Question: Is it possible, using some type of CSS3 black magic, to mimic the the iOS7 datepicker effect of wrapping text around a 3D cylinder (see screenshot below), given a static unordered list with a known height?

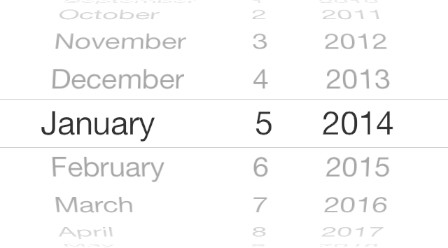
Answer: '''
var e = document.getElementsByTagName('div');
for (var i = 0; i < e.length; i++) {
e[i].style.webkitTransform = 'rotateX('+(i-e.length/2)*20+'deg) translateZ(40px)';
}
'''
Rotate and translate. Keep them all 'absolute'. <URL>
If they're static and you know beforehand how many there are, you can use plain CSS:
'''
#d1 { -webkit-transform: rotateX(-75deg) translateZ(40px) }
#d2 { -webkit-transform: rotateX(-60deg) translateZ(40px) }
#d3 { -webkit-transform: rotateX(-45deg) translateZ(40px) }
#d4 { -webkit-transform: rotateX(-30deg) translateZ(40px) }
#d5 { -webkit-transform: rotateX(-15deg) translateZ(40px) }
#d7 { -webkit-transform: rotateX(15deg) translateZ(40px) }
#d8 { -webkit-transform: rotateX(30deg) translateZ(40px) }
#d9 { -webkit-transform: rotateX(45deg) translateZ(40px) }
#d10 { -webkit-transform: rotateX(60deg) translateZ(40px) }
#d11 { -webkit-transform: rotateX(75deg) translateZ(40px) }
'''
<URL>
Oh, and <URL>.